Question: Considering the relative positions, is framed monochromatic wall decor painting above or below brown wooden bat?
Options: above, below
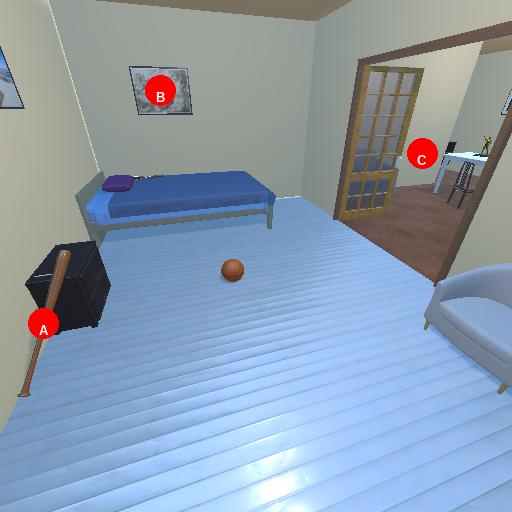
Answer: above